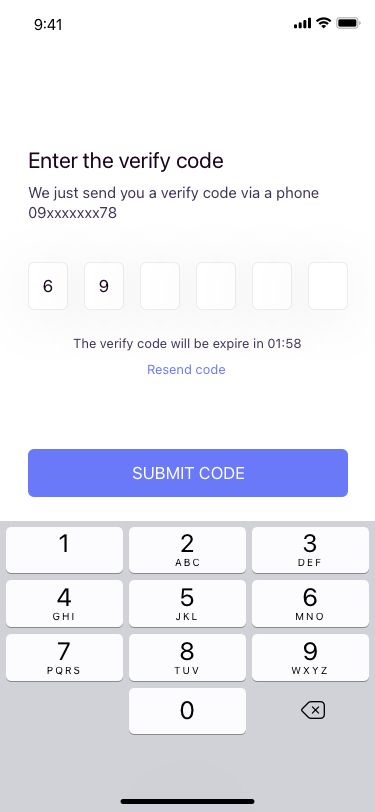
Text in this UI design:
Enter the verify code
We just send you a verify code via a phone 09xxxxxxx78
6
9
The verify code will be expire in 01:58